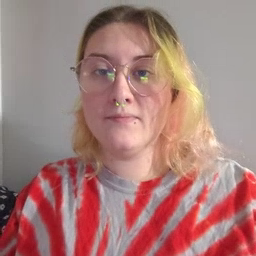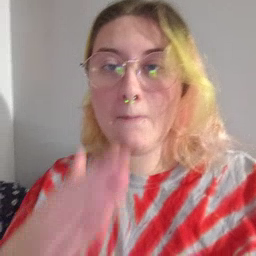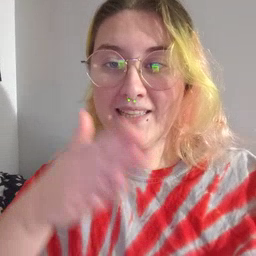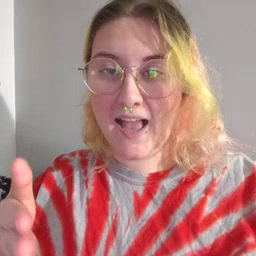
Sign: beside